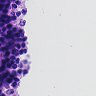
Metastatic tissue present: no